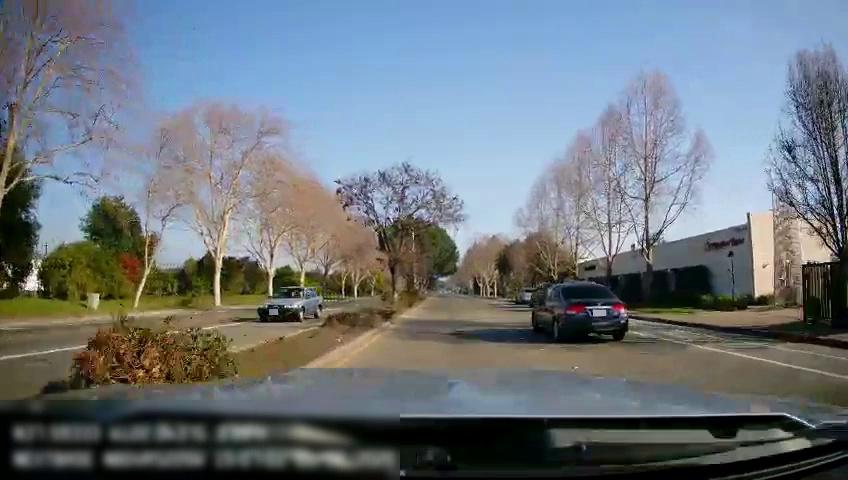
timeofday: Day
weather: Sunny
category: Drivable Space
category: Drivable Space
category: Vehicles | Car
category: Vehicles | SUV
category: Vehicles | Car
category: Vehicles | Car
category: Lanes | Current Lane
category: Lanes | Alternate Lane
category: Lanes | Opposite Lane